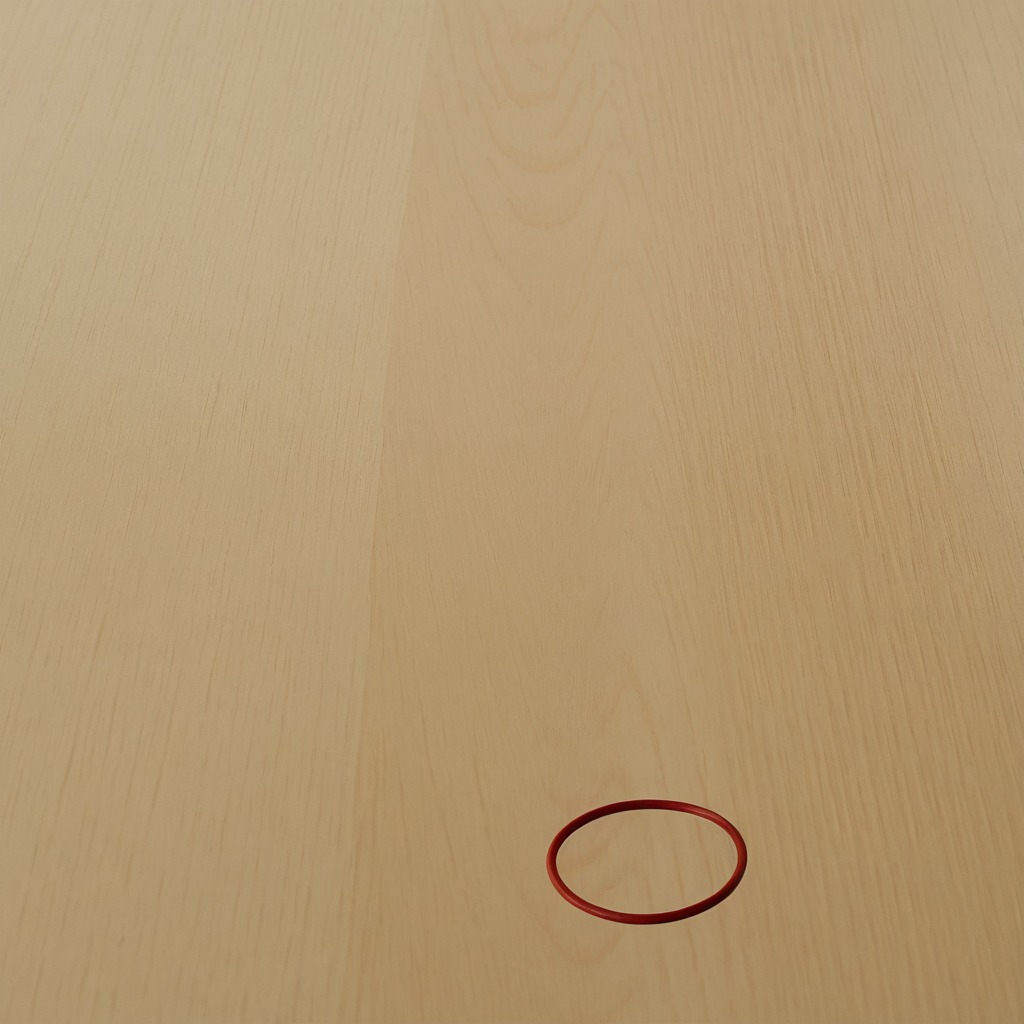
A rubber O-ring is lying on a plywood surface in a paint workshop lit by afternoon window light.